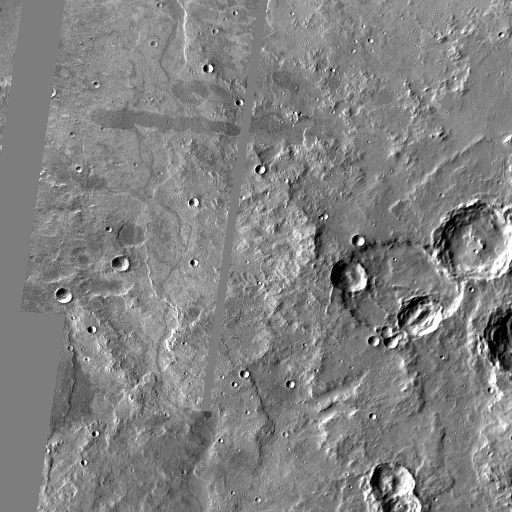
Crater classes present: Background, Other, Layered, Buried, Secondary